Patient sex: M
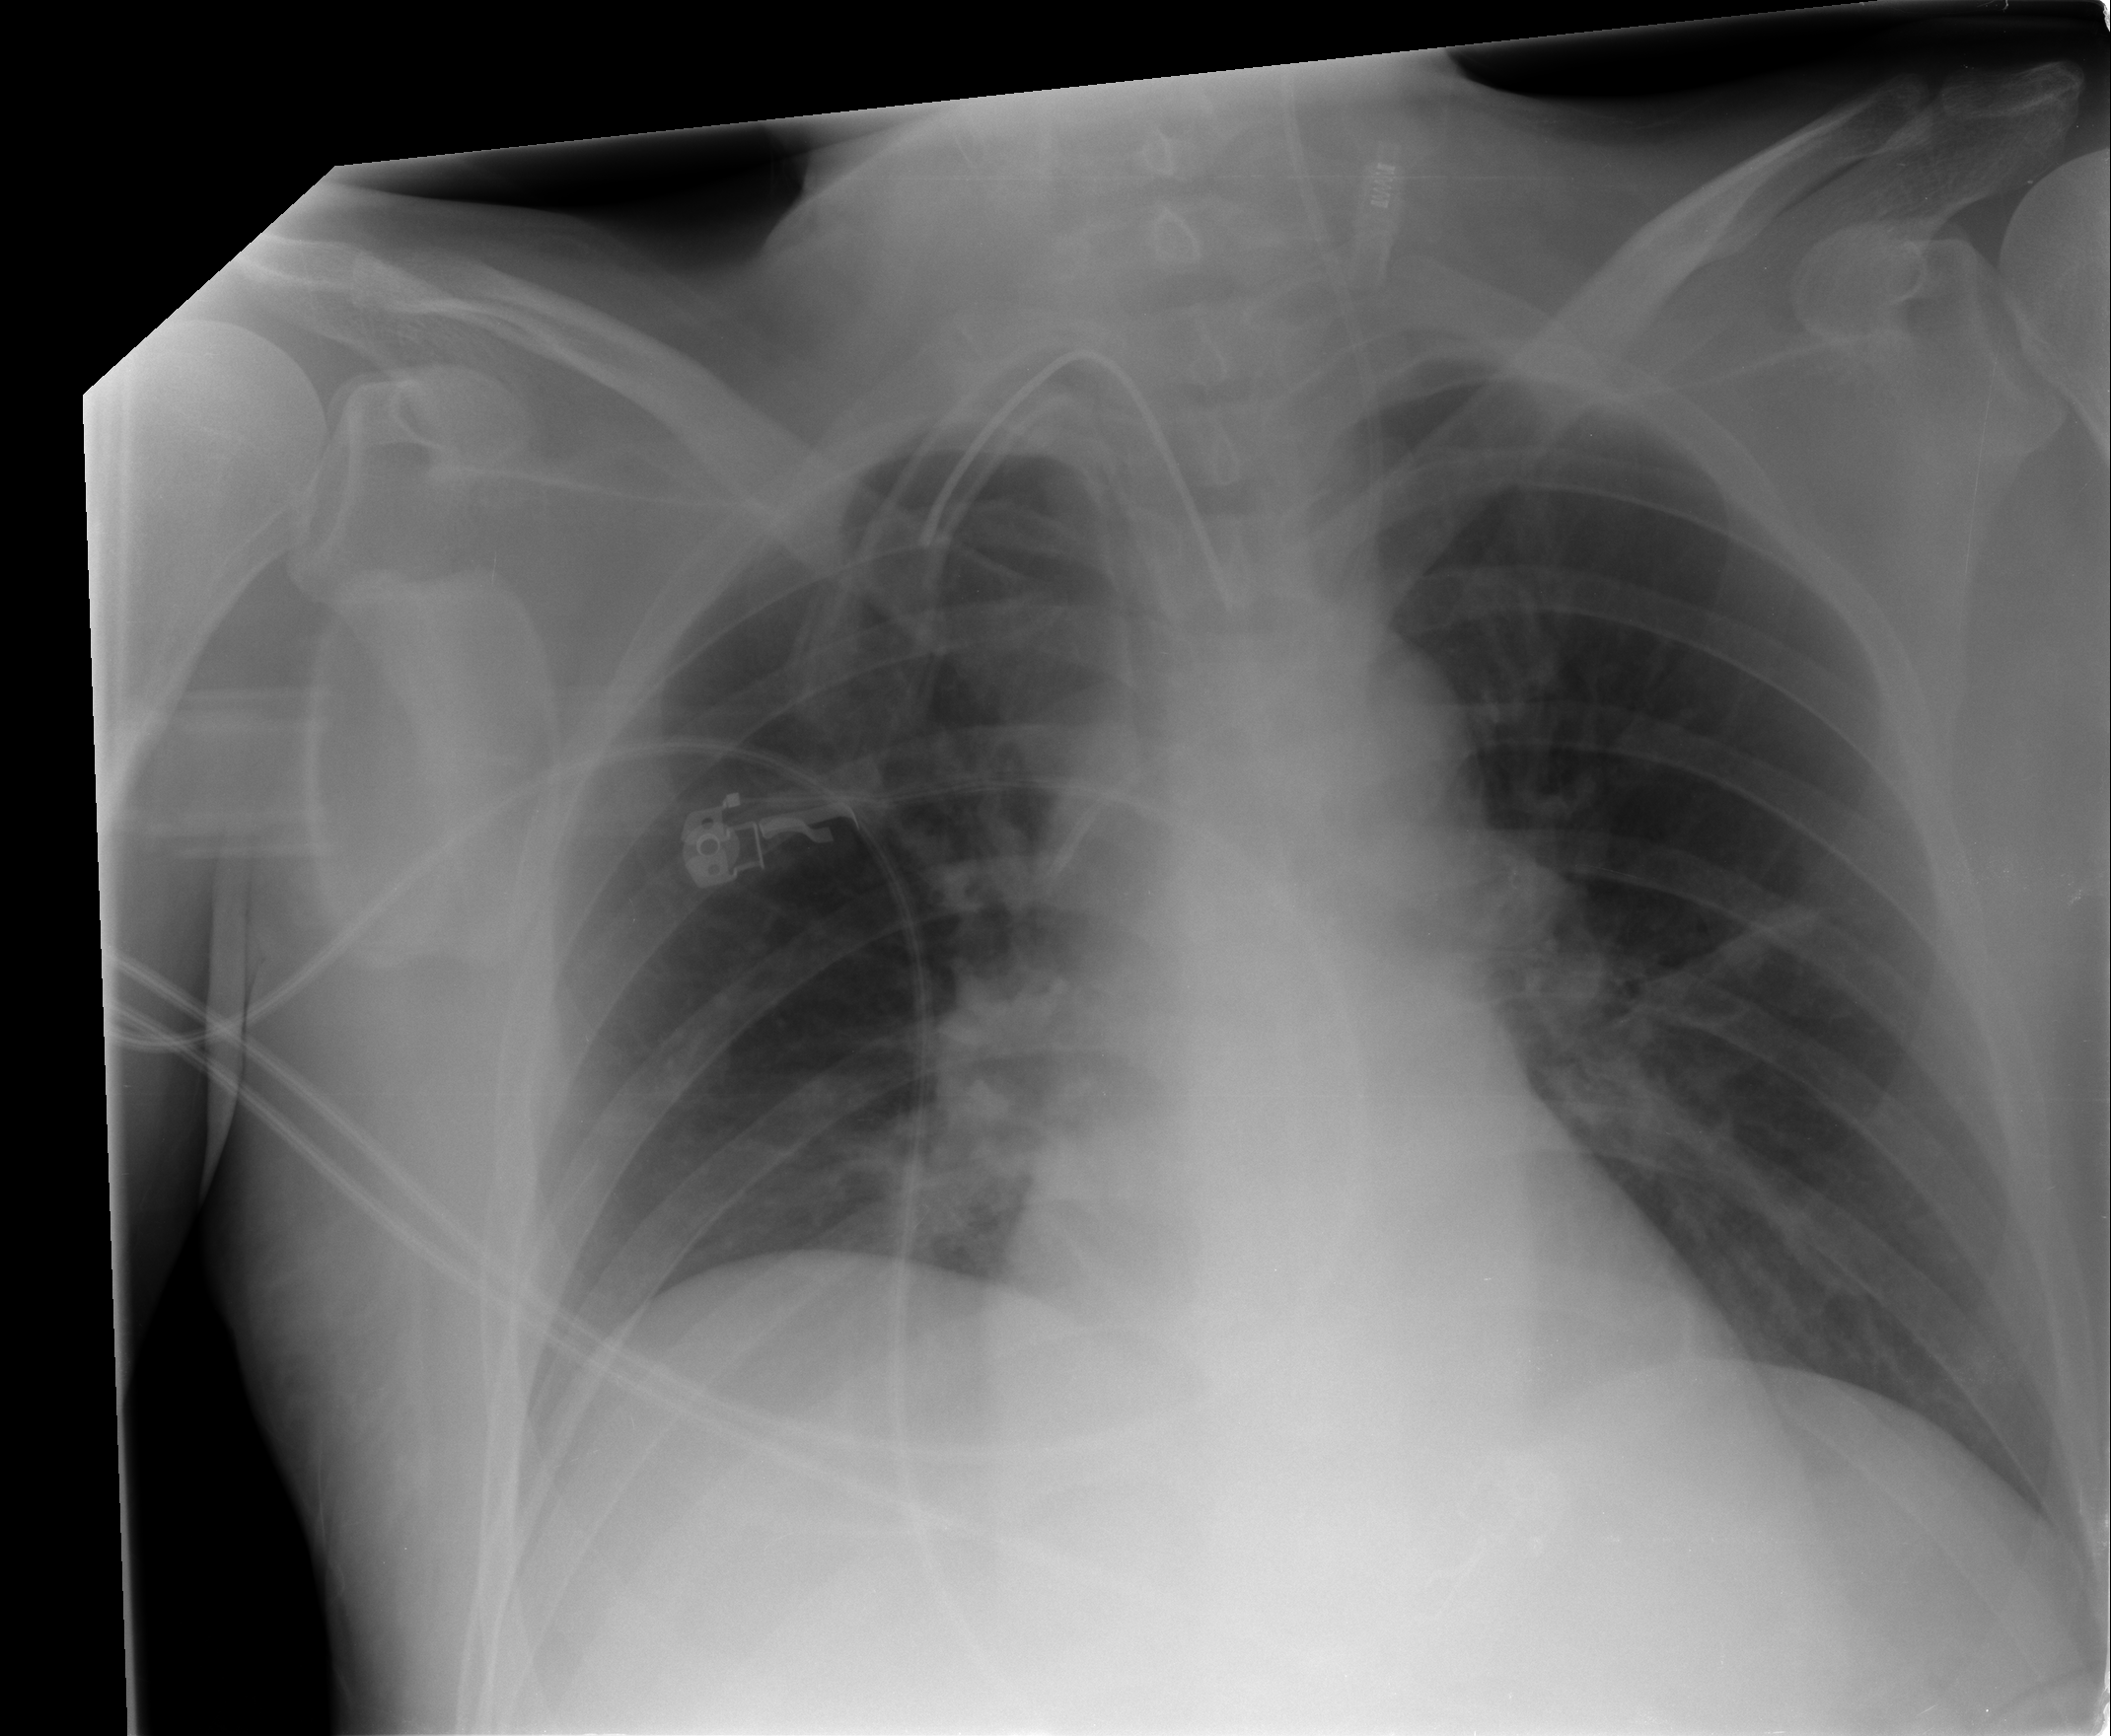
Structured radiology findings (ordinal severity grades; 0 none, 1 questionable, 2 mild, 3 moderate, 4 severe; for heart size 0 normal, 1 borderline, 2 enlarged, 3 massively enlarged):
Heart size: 1
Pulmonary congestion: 0
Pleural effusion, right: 0
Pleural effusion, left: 0
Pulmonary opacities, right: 0
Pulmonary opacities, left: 0
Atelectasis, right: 2
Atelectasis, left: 2